Field crop: tomato
Growth stage: 2
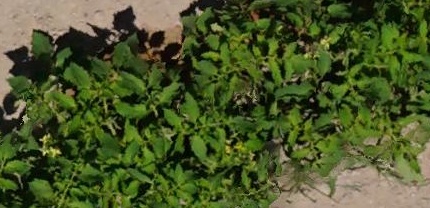
Species: tomato